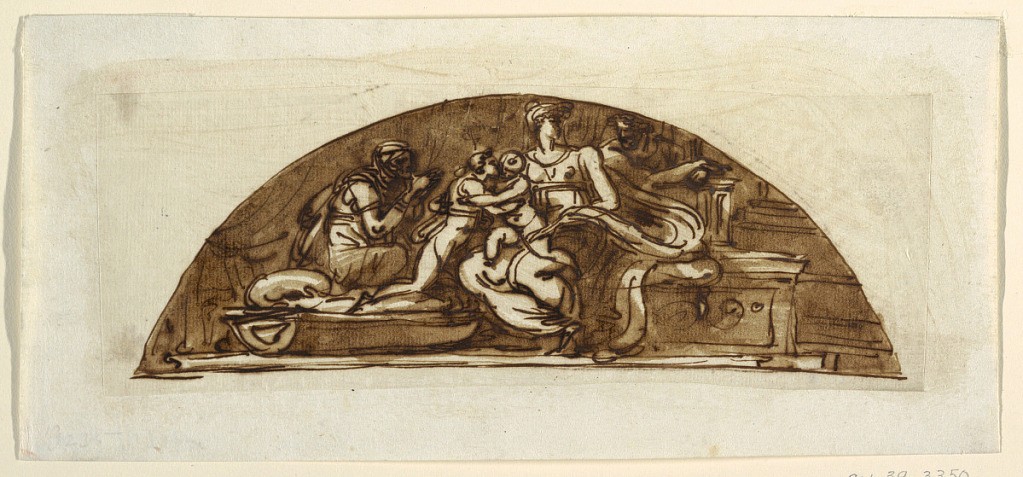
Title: Lunette of Holy Family with St. Elizabeth and St. Joseph
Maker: Felice Giani, Italian, 1758–1823
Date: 1815–23
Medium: Pen and brown ink, brush and dark brown wash over black chalk on white laid paper
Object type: Drawing
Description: Seated Virgin turns her head toward St. Joseph, standing at right behing her. Child sits upon her lap, embraced by St. John who kneels in the Child's cradle. St. Elizabeth kneels behind cradle at left.